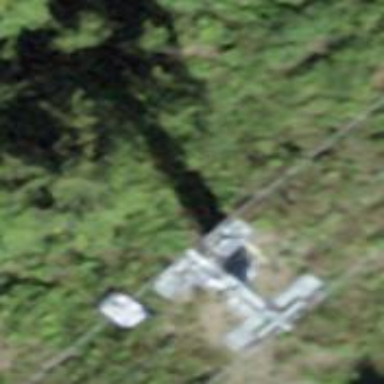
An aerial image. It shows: Pylon for aerialway.